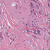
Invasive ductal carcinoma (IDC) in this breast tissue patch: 1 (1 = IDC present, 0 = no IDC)